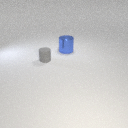
large blue metal cylinder behind small gray rubber cylinder